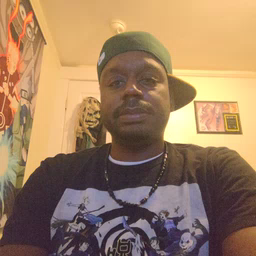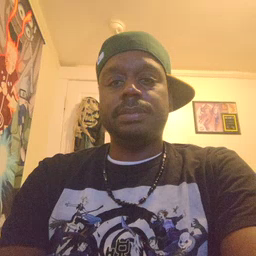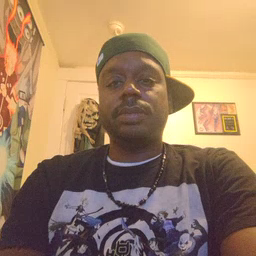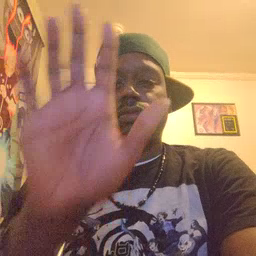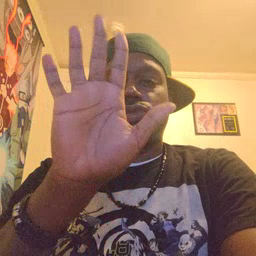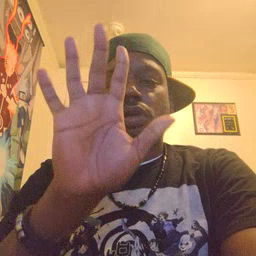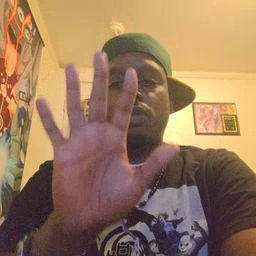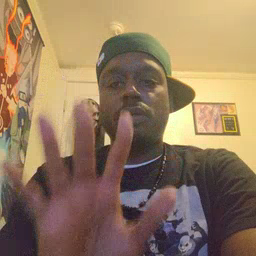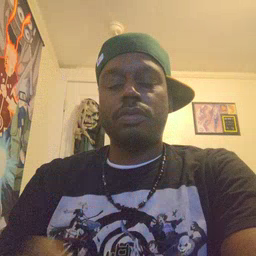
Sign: snow